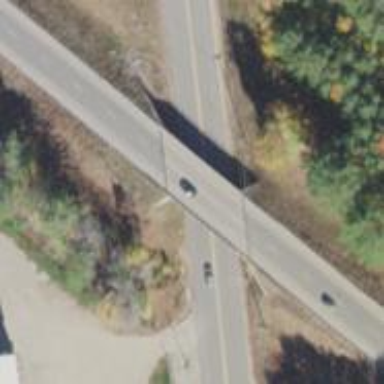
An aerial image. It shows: Trunk highway bridge with asphalt surface.